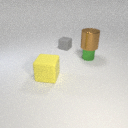
large brown metal cylinder above small green metal cylinder